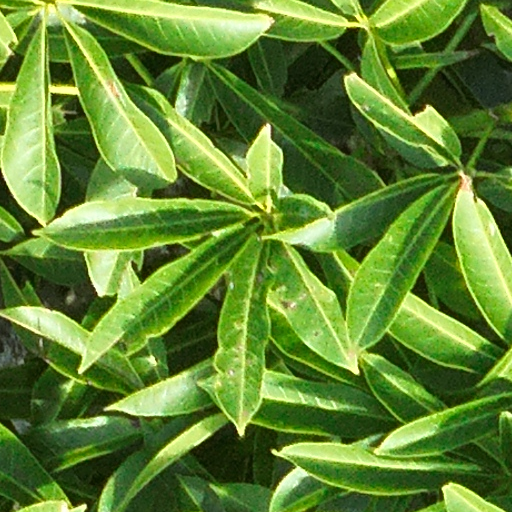
Species: Ceiba pentandra
GBIF accepted scientific name: Ceiba pentandra
Crown area (m\u00b2): 1087.464